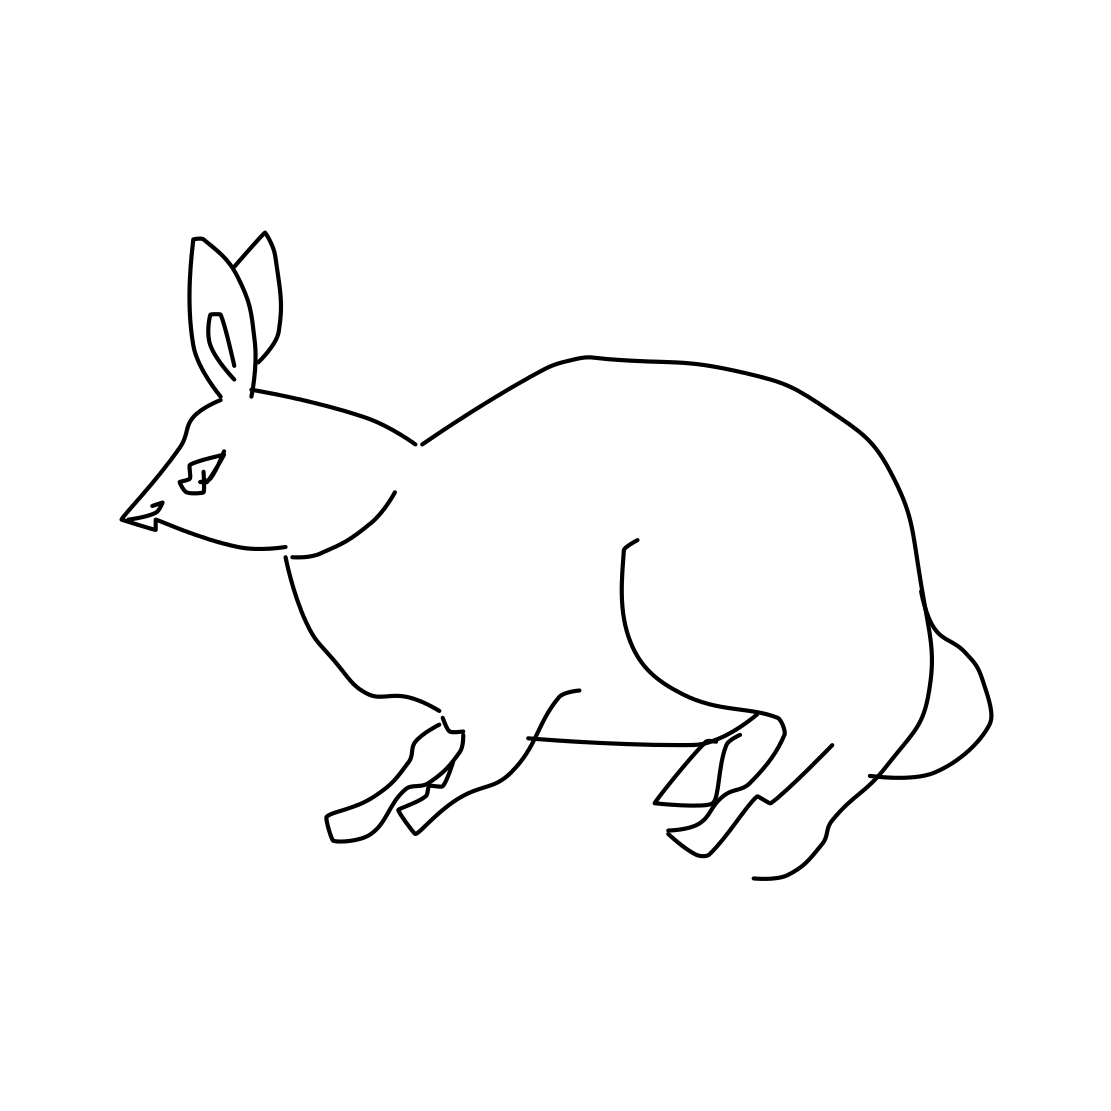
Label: rabbit